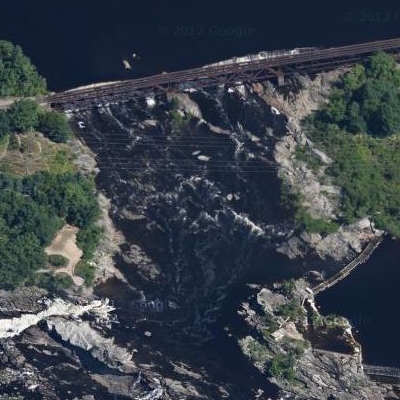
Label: RiverLake